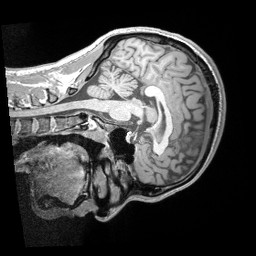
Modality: T1w
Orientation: sagittal
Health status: healthy